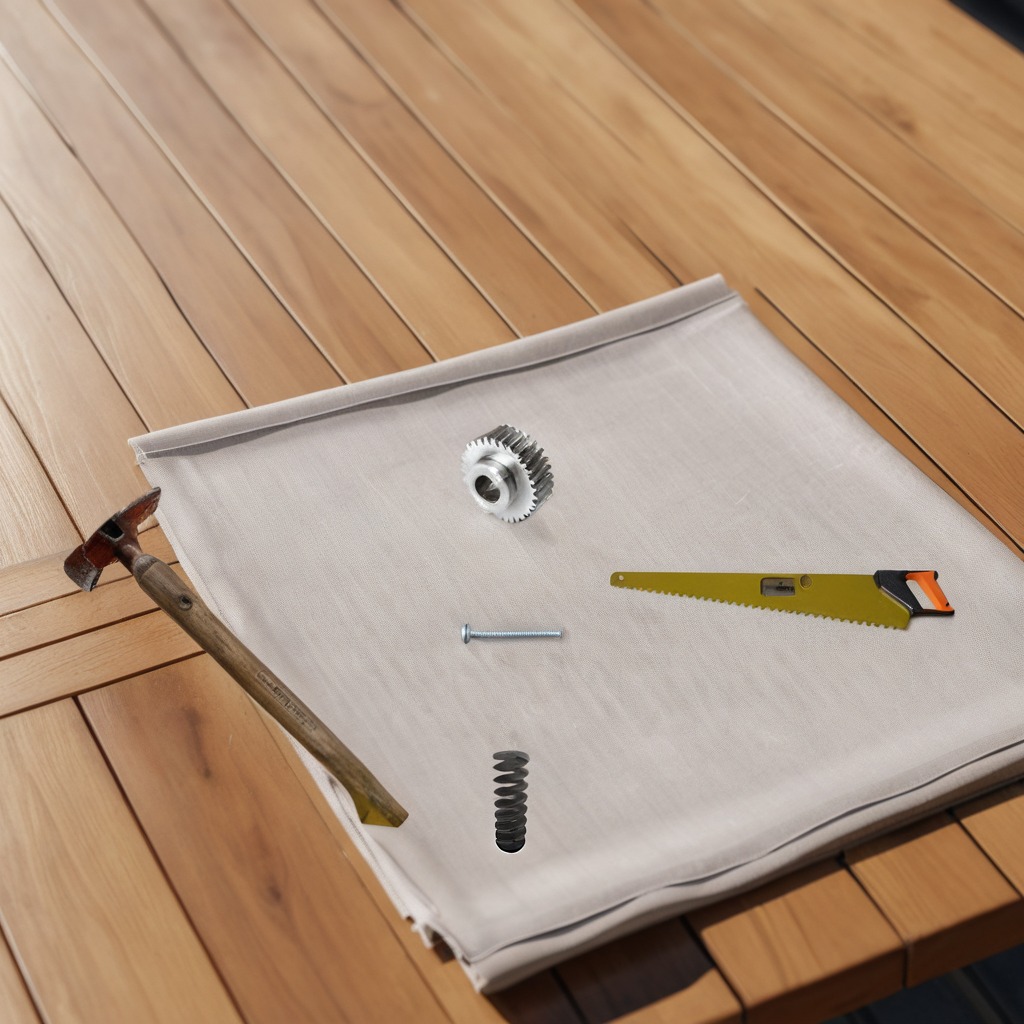
A steel gear with teeth, a hammer, a metal machine screw, a coiled metal spring, and a handheld metal saw are lying on the wooden table.